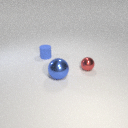
small red metal sphere to the right of large blue metal sphere